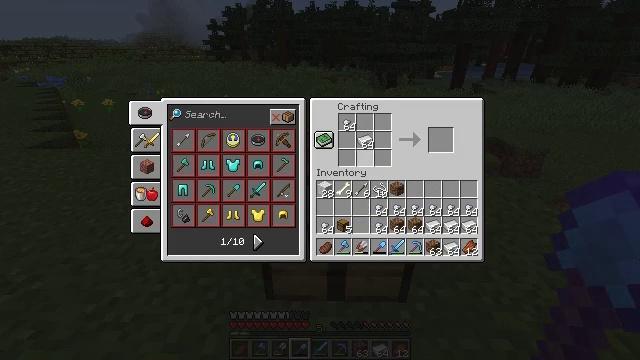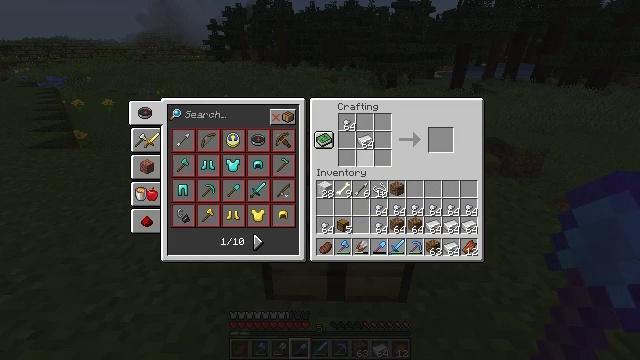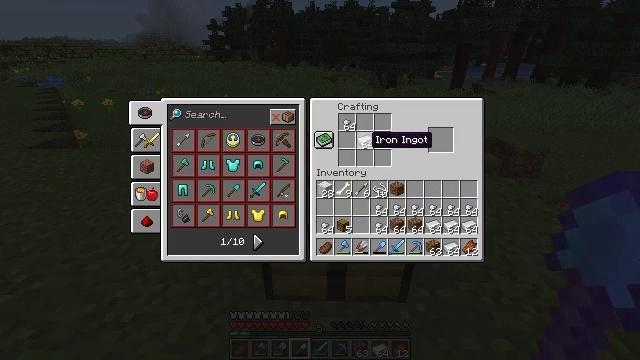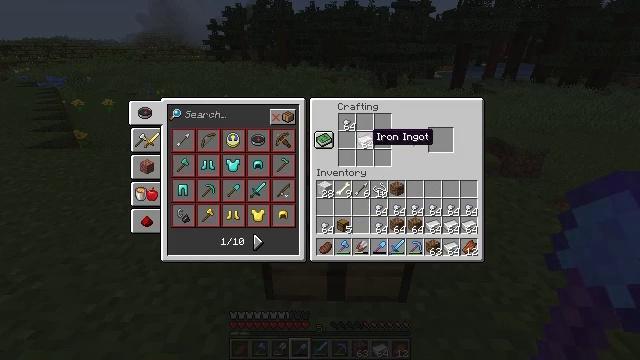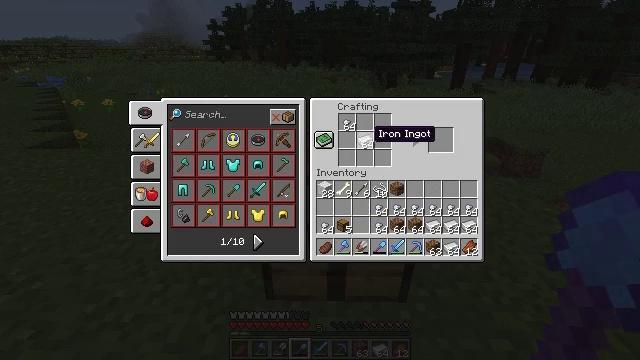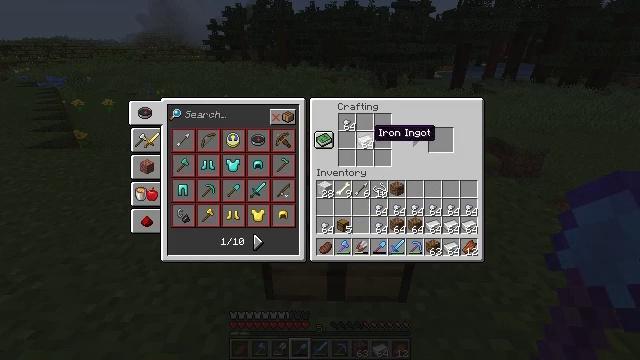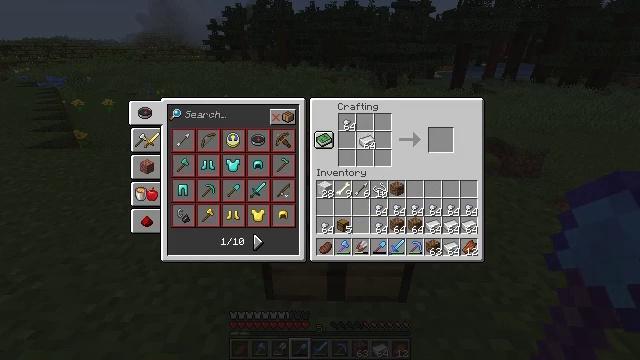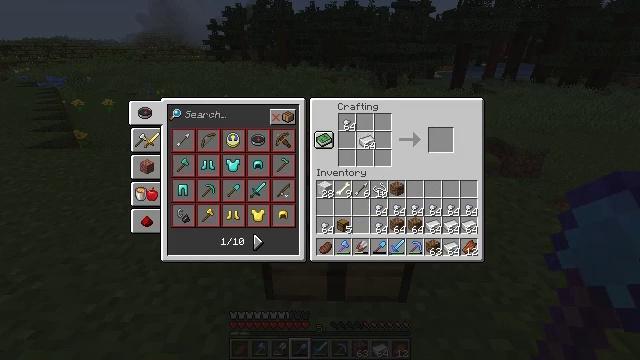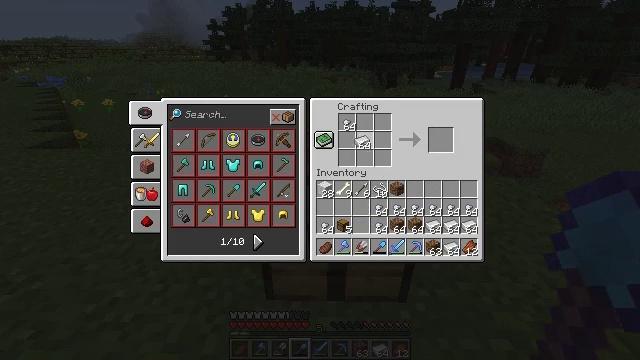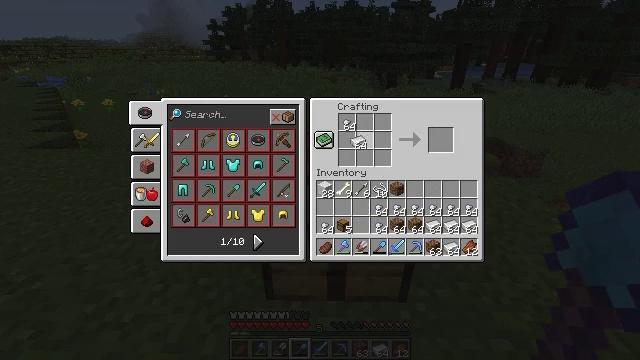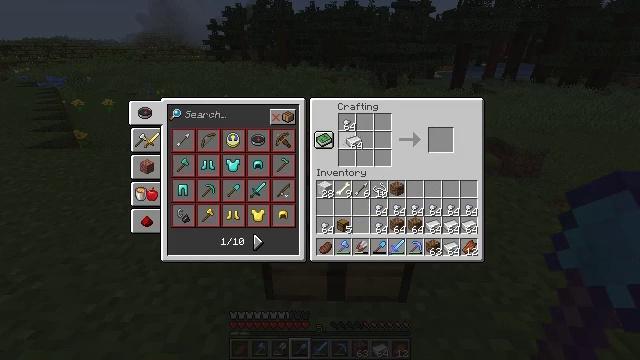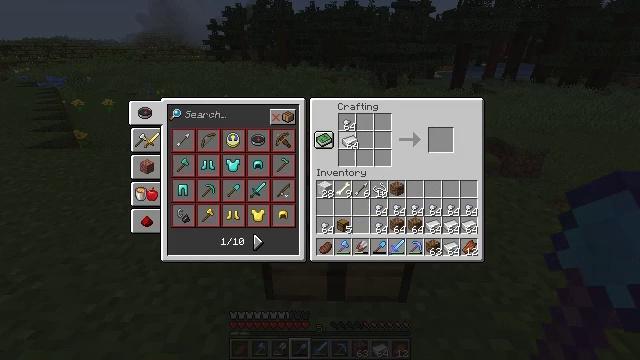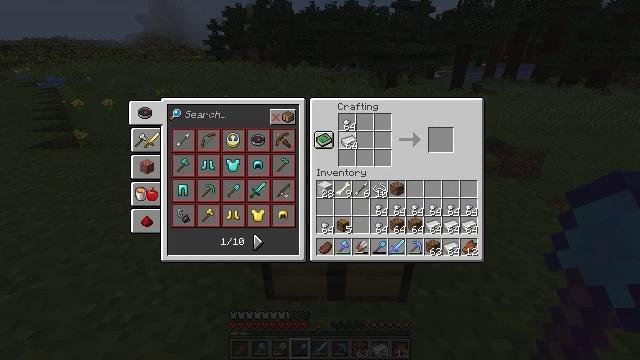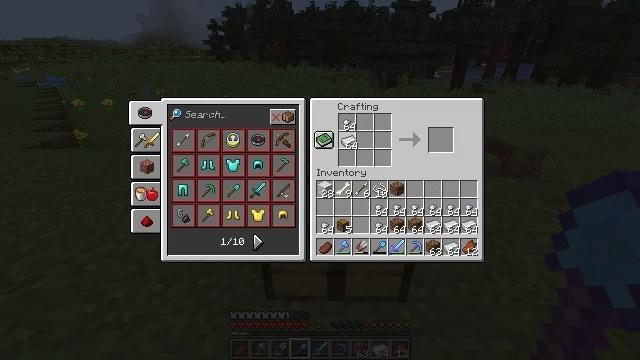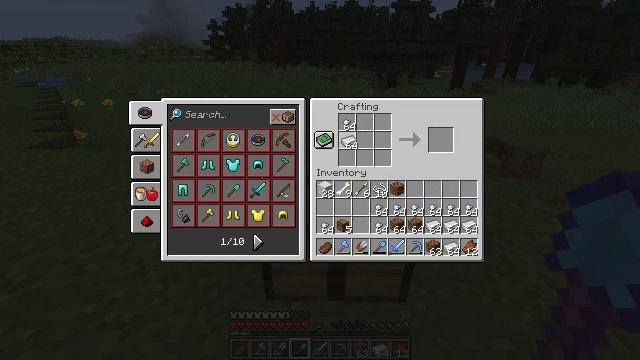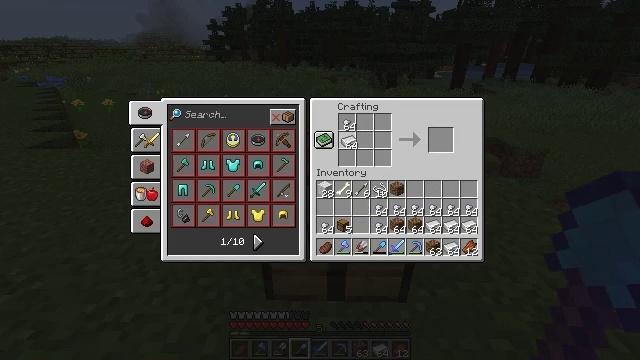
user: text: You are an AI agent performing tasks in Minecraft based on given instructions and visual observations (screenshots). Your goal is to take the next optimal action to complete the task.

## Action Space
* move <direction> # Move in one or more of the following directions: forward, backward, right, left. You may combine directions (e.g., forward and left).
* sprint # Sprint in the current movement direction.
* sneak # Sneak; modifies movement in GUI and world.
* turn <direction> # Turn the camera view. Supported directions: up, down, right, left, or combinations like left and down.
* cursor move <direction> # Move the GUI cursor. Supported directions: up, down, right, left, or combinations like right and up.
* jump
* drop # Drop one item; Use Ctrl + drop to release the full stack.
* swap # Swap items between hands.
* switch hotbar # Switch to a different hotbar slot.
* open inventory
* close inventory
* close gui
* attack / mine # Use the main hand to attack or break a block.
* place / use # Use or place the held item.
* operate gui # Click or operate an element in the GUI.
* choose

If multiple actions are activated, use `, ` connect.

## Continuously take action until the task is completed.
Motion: motion action
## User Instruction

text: Take materials to craft a chain.
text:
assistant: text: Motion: no_op
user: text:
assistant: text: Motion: no_op
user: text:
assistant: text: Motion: no_op
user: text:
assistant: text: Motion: no_op
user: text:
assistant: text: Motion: no_op
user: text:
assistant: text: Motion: operate gui
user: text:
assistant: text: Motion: operate gui
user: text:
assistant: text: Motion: operate gui
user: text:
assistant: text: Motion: operate gui
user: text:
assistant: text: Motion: no_op
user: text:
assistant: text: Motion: no_op
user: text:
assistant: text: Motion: no_op
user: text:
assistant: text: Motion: no_op
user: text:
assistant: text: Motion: operate gui
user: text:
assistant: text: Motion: operate gui
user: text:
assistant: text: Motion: operate gui
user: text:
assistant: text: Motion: no_op
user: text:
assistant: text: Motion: cursor move right and down
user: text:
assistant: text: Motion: cursor move right and down
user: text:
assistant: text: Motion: sneak, cursor move down
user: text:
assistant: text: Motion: sneak
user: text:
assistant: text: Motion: sneak
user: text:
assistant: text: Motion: sneak
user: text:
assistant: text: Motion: sneak
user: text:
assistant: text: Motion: sneak
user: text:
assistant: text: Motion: sneak
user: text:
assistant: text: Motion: sneak
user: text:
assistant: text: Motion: sneak
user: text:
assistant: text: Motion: sneak
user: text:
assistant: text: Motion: sneak